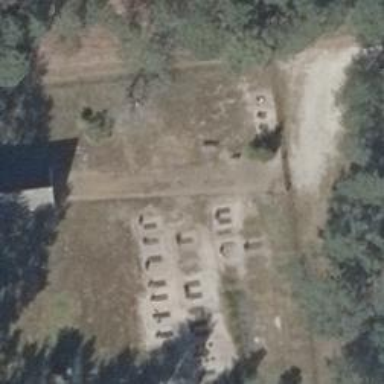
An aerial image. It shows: Fence surrounding cemetery.